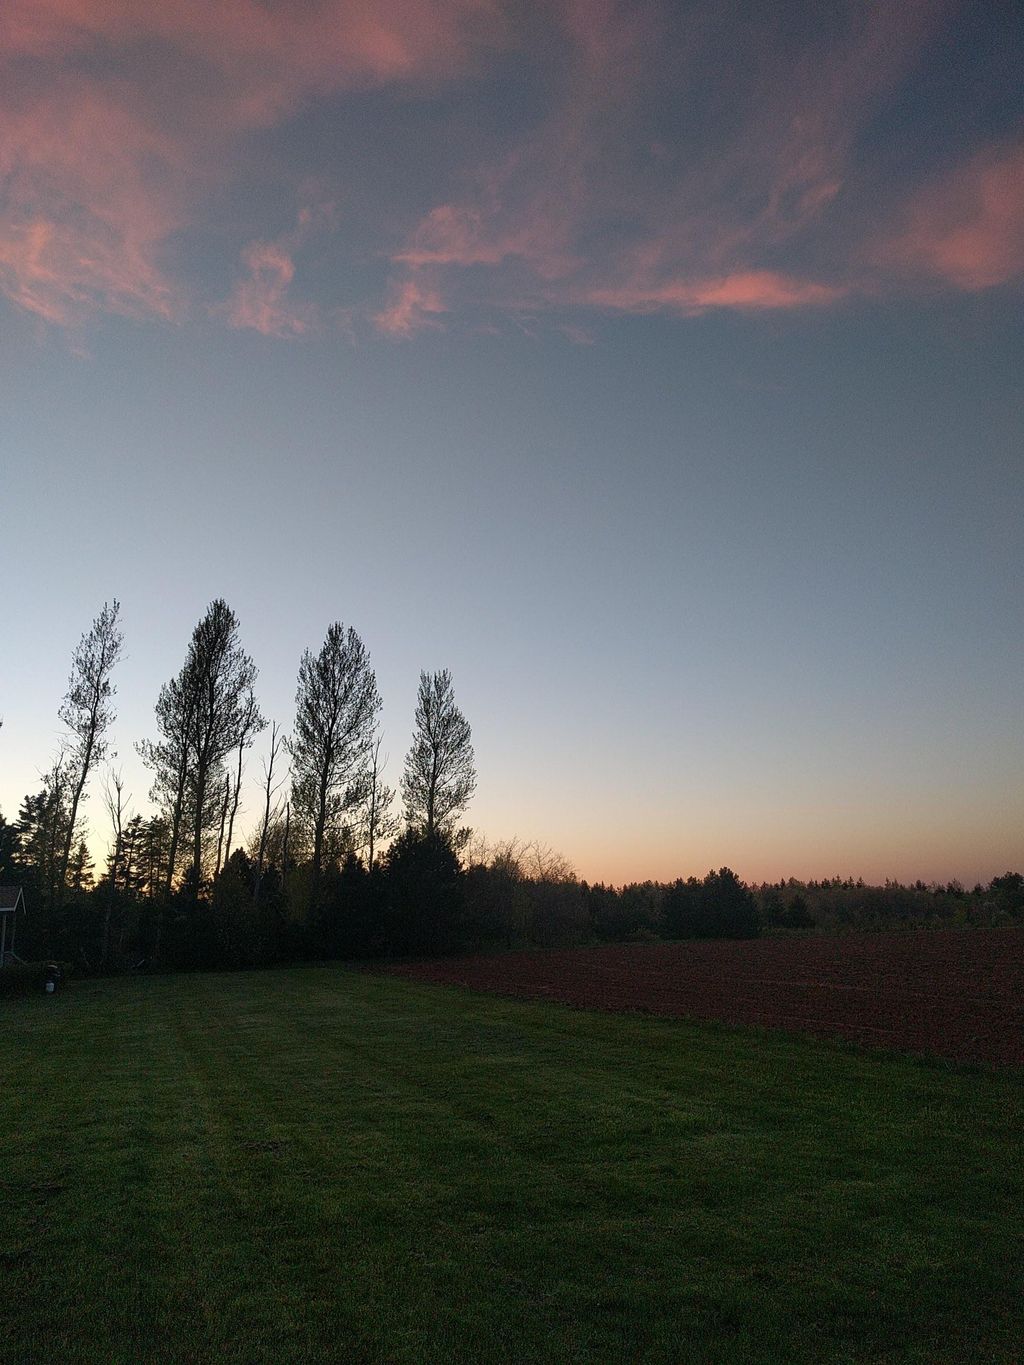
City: charlottetown